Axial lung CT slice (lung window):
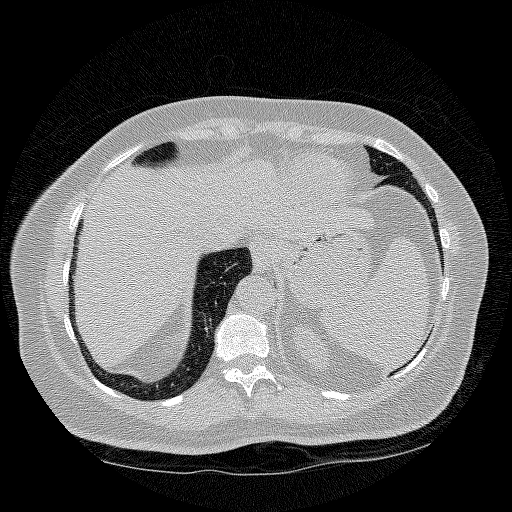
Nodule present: no